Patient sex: M
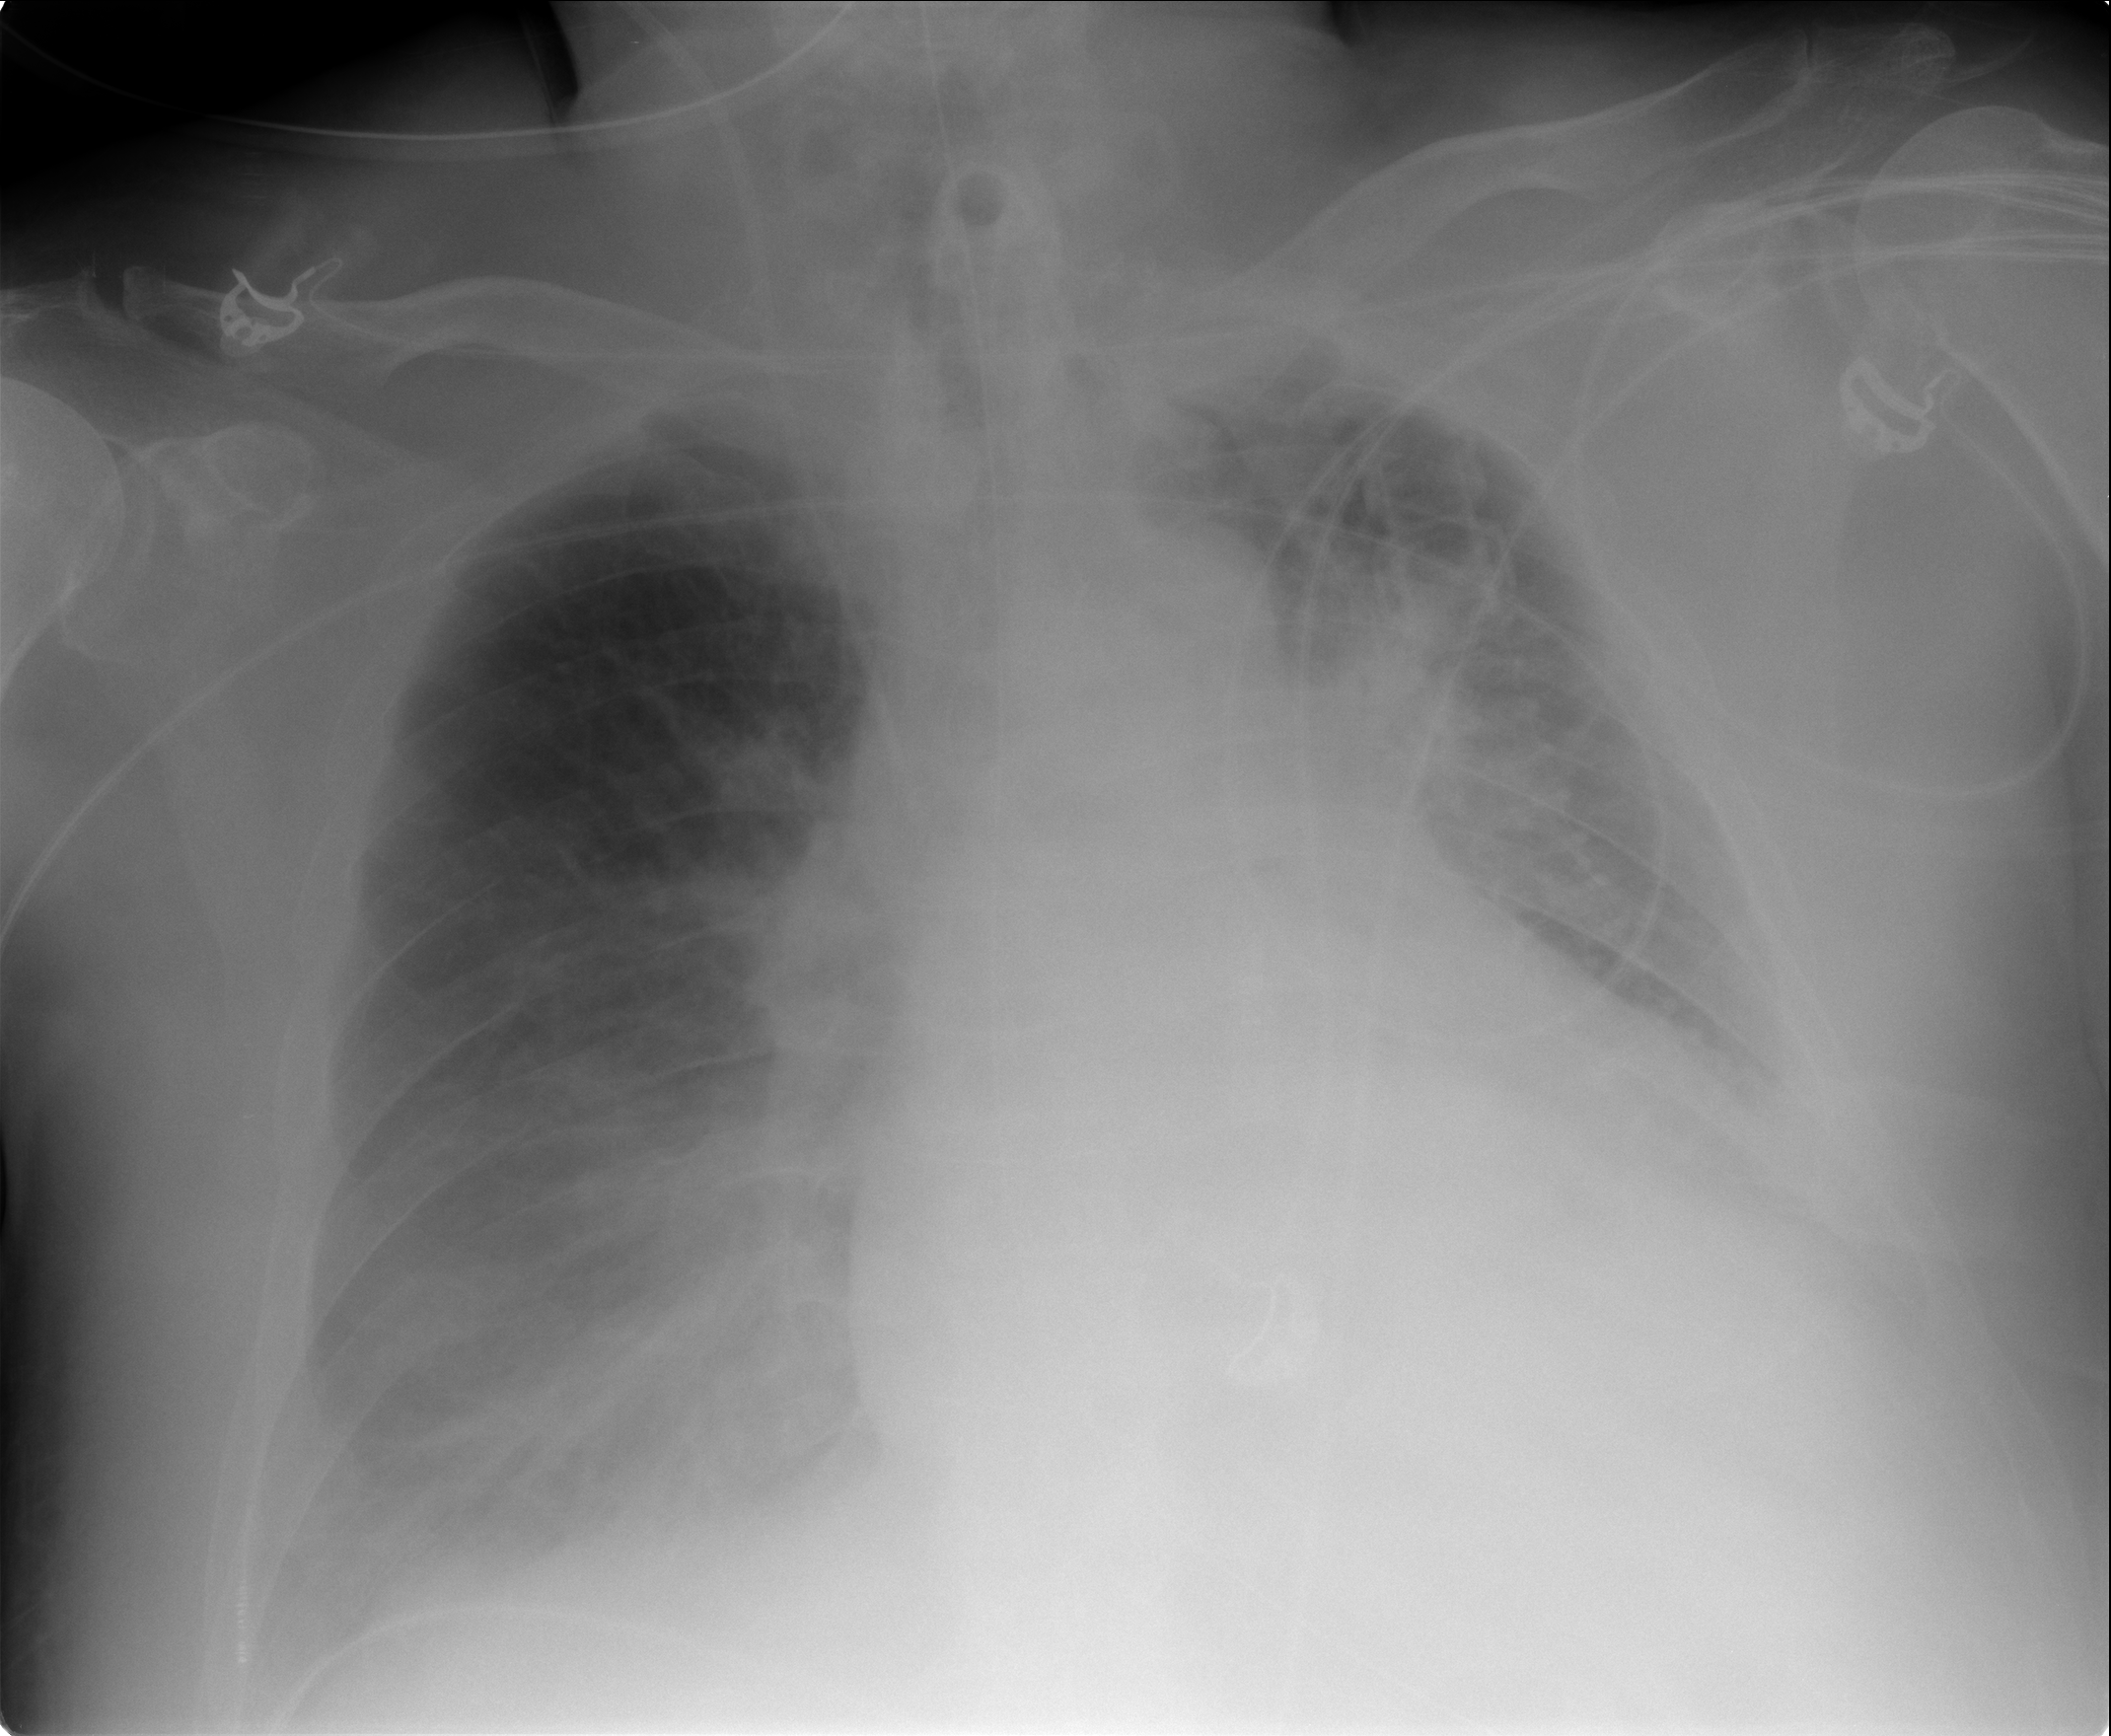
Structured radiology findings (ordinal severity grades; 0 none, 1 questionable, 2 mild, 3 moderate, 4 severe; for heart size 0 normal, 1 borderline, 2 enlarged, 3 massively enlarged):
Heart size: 2
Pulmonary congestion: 2
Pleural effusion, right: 2
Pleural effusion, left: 3
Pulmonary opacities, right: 2
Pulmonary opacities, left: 2
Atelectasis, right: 2
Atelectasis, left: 2